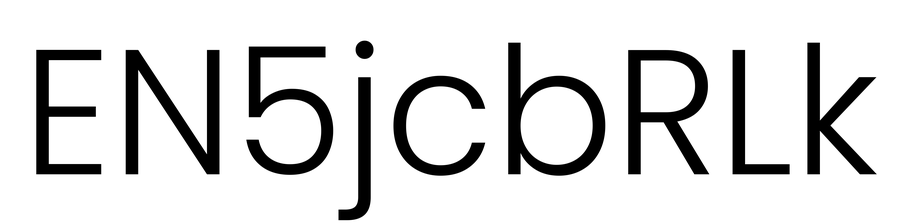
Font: Poppins-Light